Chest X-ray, AP view. Patient: 16 years old, sex M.
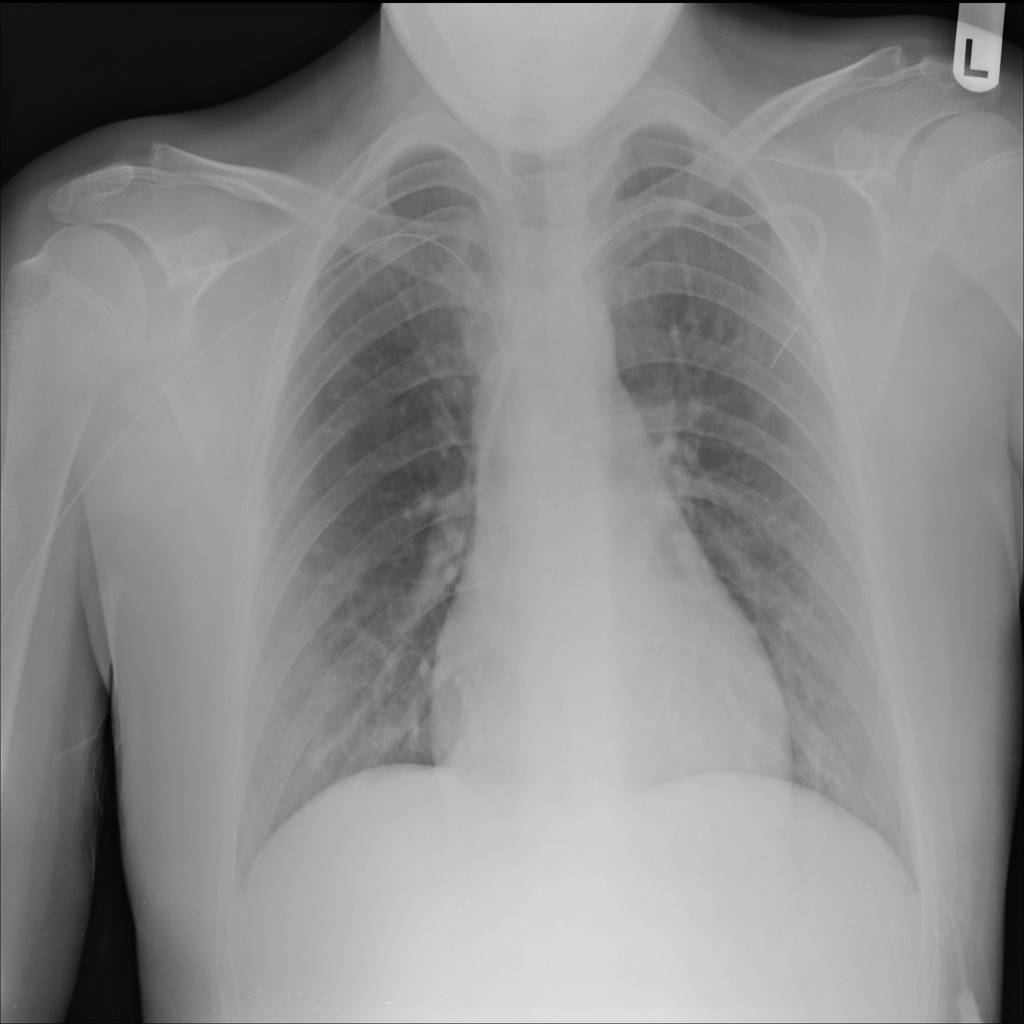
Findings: No Finding